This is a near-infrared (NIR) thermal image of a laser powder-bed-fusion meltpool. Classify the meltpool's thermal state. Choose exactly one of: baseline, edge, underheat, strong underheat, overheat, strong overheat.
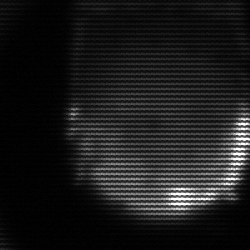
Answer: edge